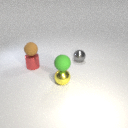
small green rubber sphere in front of small brown rubber sphere